Field crop: tomato
Growth stage: 2
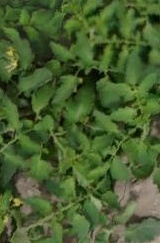
Species: tomato